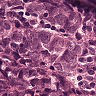
Metastatic tissue present: yes